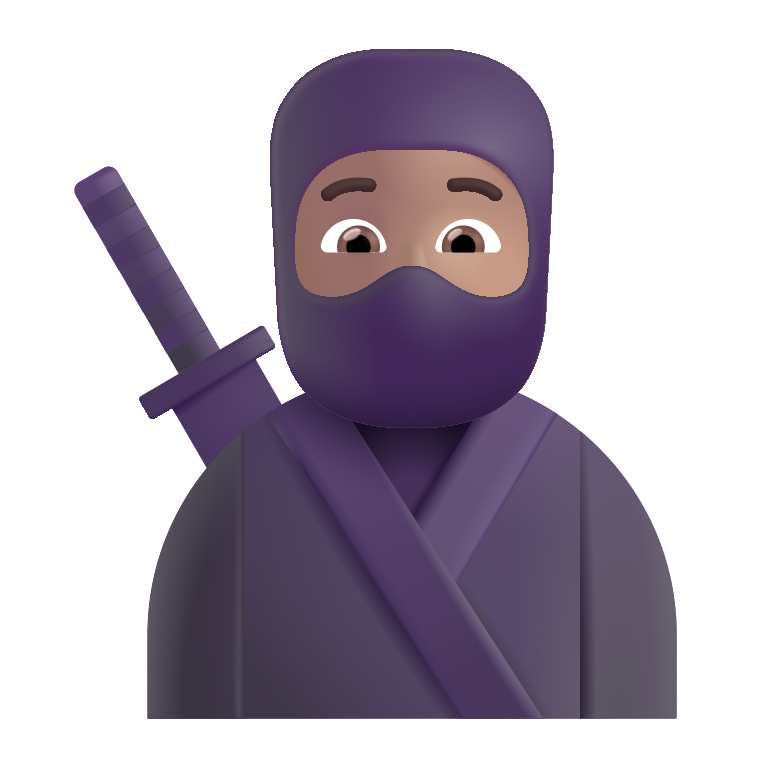
ninja color